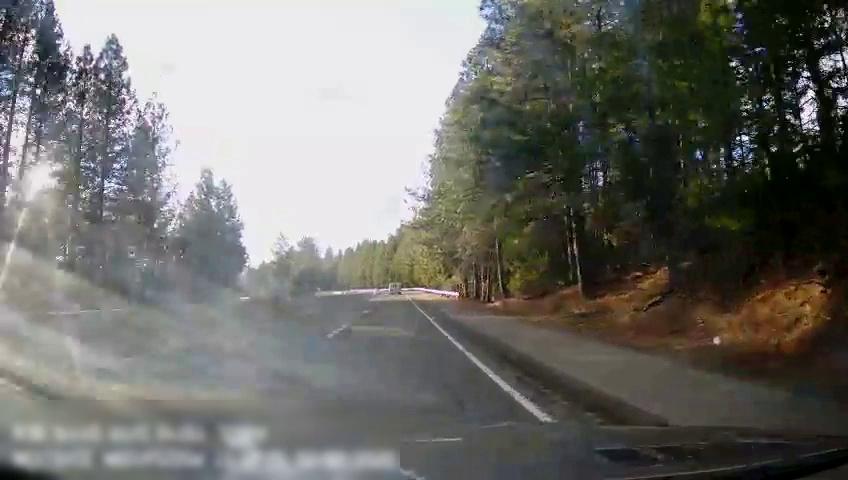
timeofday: Day
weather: Sunny
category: Drivable Space
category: Vehicles | Van
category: Lanes | Alternate Lane
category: Lanes | Current Lane
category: Lanes | Alternate Lane